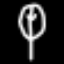
Label: leaf